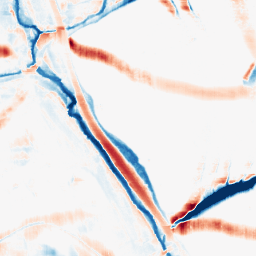
Category: morphological
Decomposition family: morphological_square
Decomposition parameters: operation: average
size: 20
Upsampling method: linear_exact
Upsampling parameters: scale: 8
Upsampling scale: 8